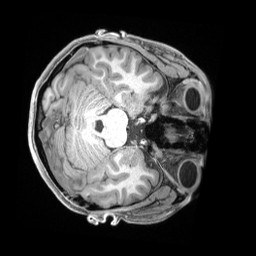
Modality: T1w
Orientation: axial
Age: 23
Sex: female
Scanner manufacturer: siemens
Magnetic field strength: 3 T
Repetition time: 2.4 s
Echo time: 0.00226 s